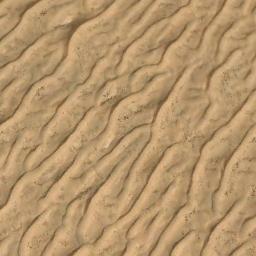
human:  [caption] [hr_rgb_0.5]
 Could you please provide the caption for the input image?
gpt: The desert is full of yellow sand .

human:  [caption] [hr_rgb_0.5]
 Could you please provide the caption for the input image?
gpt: There is a little grain in this desert .

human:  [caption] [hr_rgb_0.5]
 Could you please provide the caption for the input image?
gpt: This is a yellow desert with wavy stripes .

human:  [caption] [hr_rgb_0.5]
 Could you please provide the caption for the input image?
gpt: The desert has yellow sand and many ravines .

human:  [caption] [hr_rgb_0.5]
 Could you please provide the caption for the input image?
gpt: A yellow desert with patterned stripes .